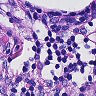
Metastatic tissue present: no